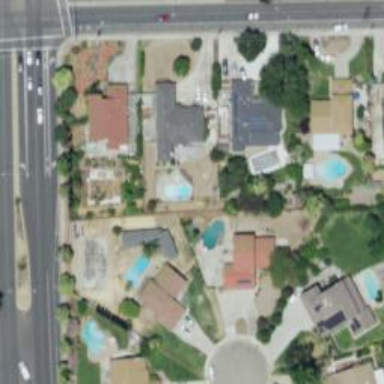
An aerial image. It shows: Outdoor inground swimming pool in leisure land.